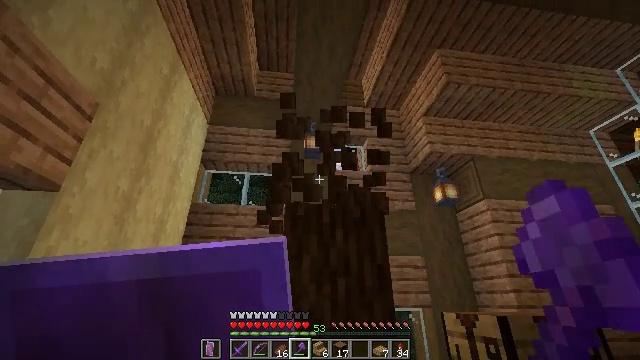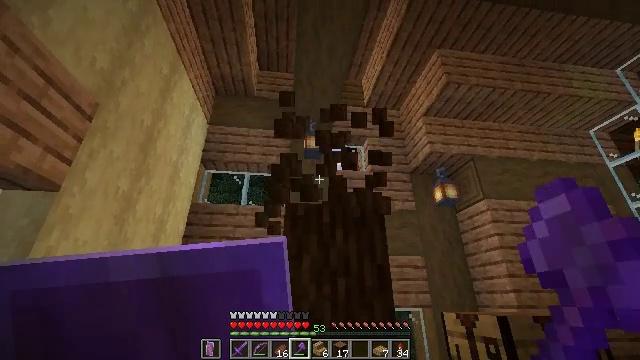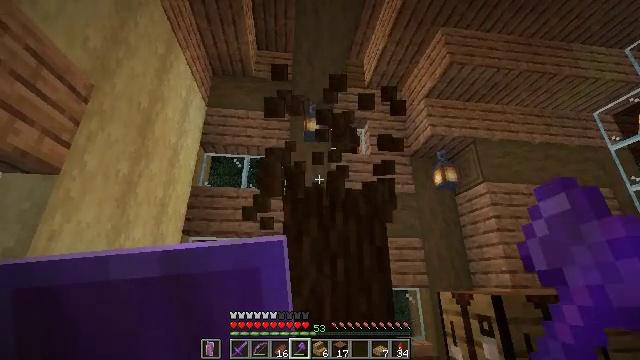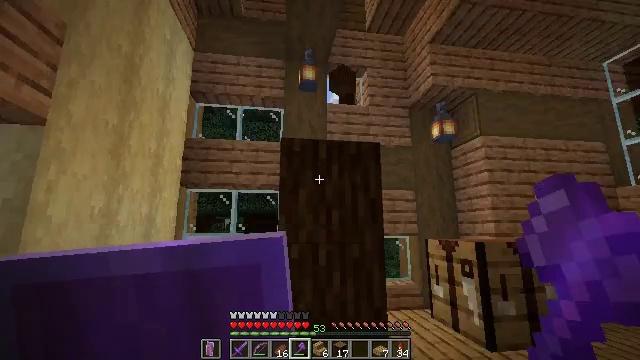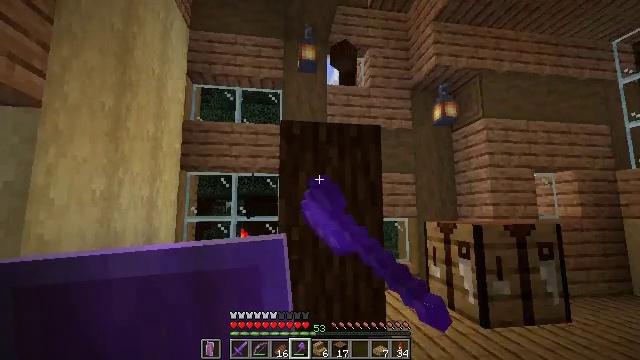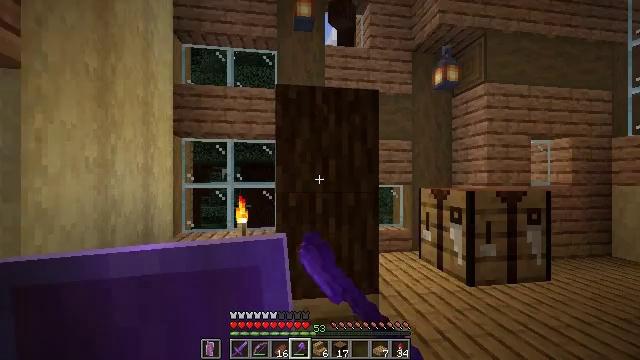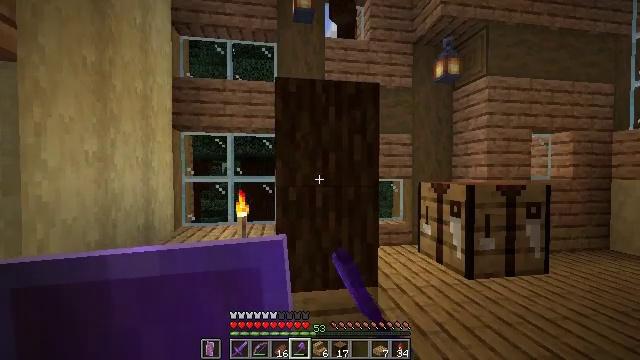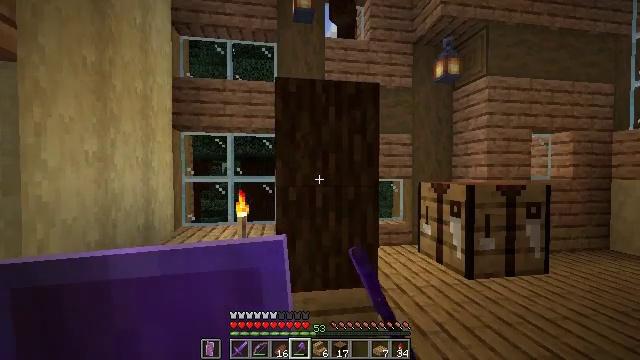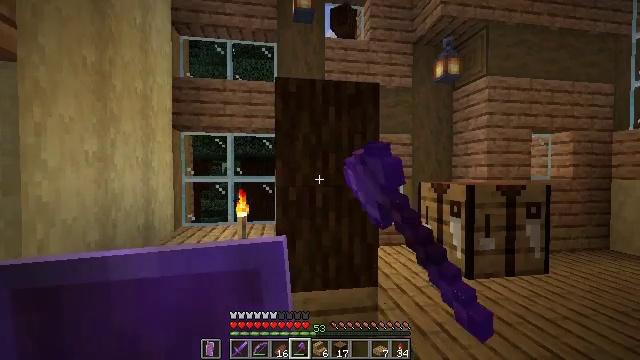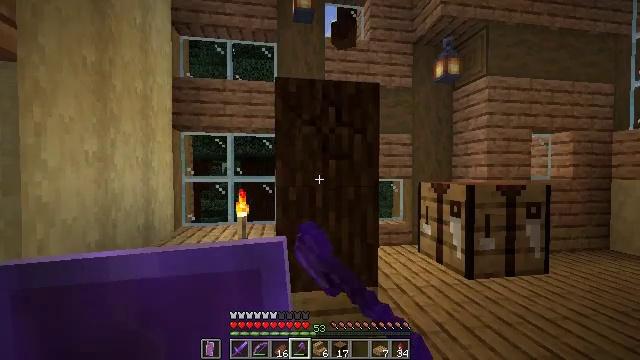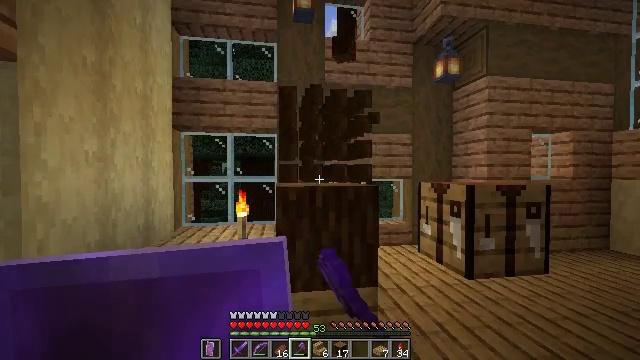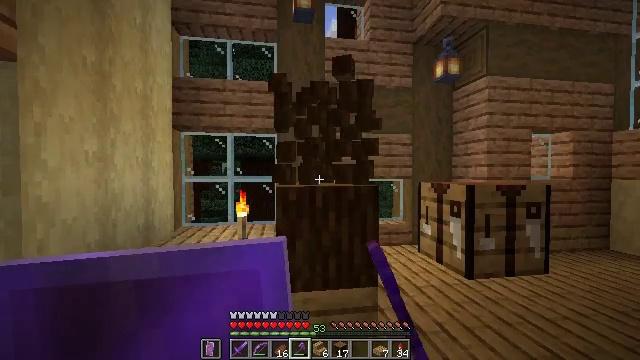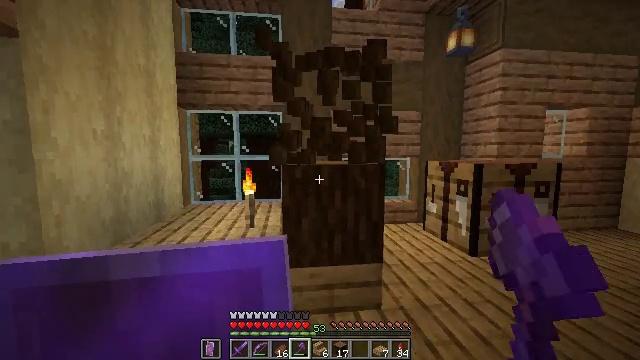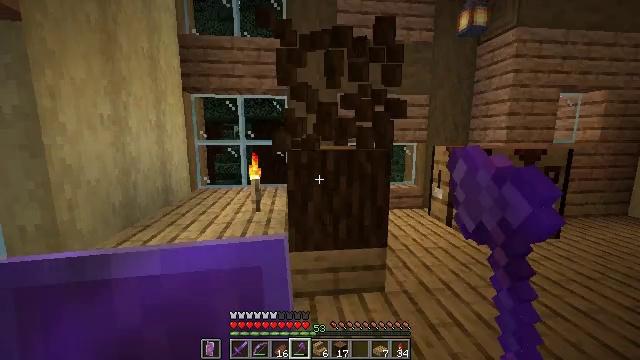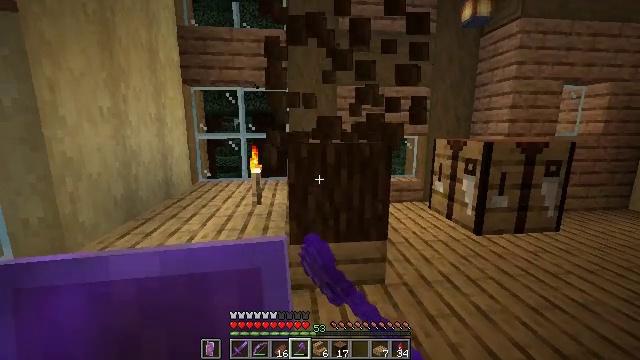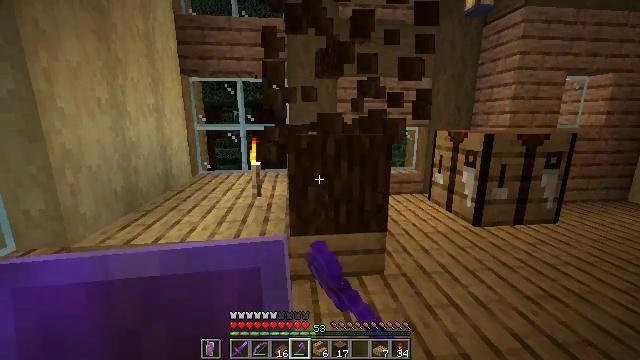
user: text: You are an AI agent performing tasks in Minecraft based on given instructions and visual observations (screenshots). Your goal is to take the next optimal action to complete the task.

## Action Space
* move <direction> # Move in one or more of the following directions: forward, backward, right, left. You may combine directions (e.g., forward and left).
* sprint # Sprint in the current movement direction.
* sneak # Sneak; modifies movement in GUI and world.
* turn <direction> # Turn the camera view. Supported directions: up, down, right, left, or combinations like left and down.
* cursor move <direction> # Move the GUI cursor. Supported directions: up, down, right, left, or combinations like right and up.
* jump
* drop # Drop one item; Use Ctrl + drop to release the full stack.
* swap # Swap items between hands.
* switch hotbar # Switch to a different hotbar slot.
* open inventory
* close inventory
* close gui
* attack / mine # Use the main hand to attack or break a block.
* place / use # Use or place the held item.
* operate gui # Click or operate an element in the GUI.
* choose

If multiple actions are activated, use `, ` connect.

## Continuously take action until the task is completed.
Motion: motion action
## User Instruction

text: Break the spruce log from the tree.
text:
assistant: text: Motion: attack / mine
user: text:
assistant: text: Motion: turn down, attack / mine
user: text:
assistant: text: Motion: turn down, attack / mine
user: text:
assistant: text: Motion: turn down, attack / mine
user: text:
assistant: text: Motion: turn down, attack / mine
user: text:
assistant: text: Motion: turn down, attack / mine
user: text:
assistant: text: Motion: attack / mine
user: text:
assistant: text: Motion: attack / mine
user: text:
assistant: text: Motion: attack / mine
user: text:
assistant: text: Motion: attack / mine
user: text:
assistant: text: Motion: attack / mine
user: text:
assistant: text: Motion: turn left and down, attack / mine
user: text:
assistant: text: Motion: turn left and down, attack / mine
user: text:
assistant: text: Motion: turn down, attack / mine
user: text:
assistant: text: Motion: turn down, attack / mine
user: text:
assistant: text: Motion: attack / mine
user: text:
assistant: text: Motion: attack / mine
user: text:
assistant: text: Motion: attack / mine
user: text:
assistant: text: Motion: attack / mine
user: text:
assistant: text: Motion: attack / mine
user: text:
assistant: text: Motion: attack / mine
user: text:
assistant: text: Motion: move forward
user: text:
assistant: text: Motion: move forward
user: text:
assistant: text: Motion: no_op